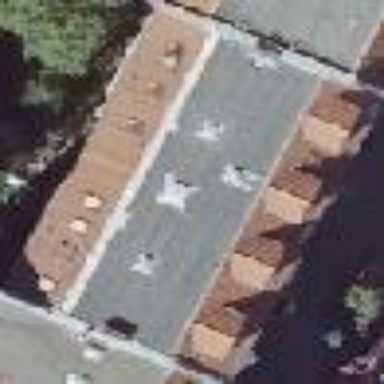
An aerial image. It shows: Building with apartments featuring unique double saltbox roof shape.